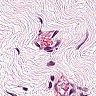
Metastatic tissue present: no